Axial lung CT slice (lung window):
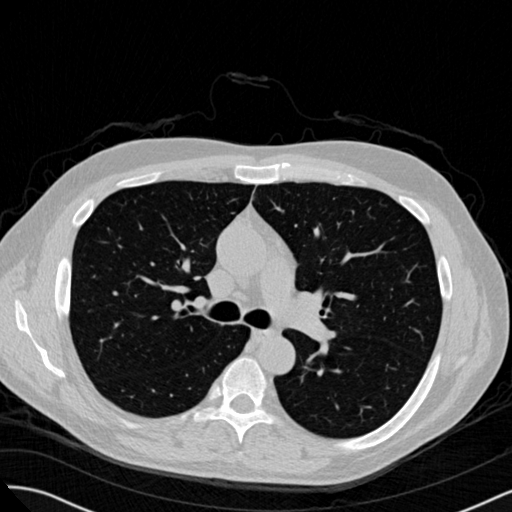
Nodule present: no